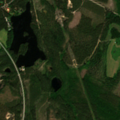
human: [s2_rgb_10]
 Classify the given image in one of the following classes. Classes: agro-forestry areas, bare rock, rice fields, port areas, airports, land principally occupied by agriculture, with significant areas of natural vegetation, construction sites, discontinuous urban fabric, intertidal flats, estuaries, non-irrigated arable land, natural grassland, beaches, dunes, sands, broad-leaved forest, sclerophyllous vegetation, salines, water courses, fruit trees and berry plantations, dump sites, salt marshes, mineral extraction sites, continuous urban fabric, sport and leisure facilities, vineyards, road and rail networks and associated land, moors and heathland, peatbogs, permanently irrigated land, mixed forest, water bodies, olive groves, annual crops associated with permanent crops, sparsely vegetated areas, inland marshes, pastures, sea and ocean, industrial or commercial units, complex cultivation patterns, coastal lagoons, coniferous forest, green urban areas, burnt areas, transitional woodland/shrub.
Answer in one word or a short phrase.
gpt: discontinuous urban fabric, coniferous forest, mixed forest, transitional woodland/shrub